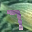
Label: 7